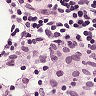
Metastatic tissue present: no